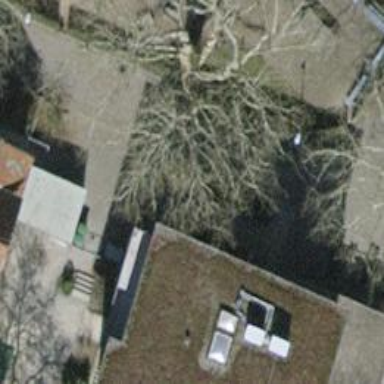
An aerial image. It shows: Urban tree adds touch of nature to the surroundings.